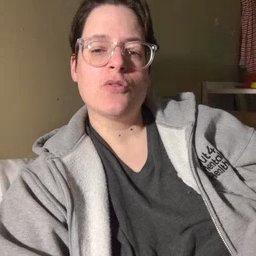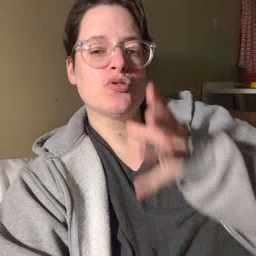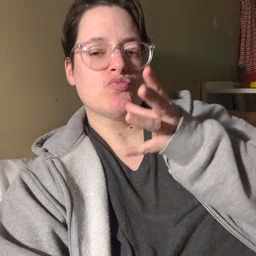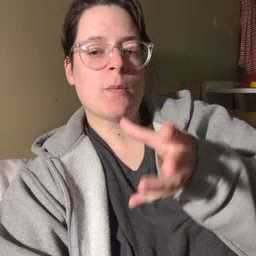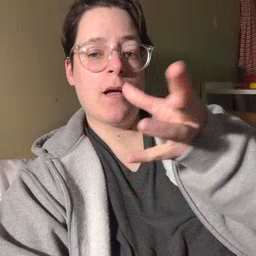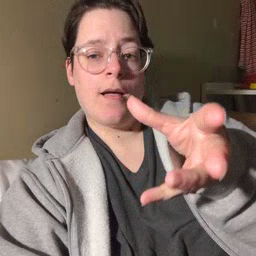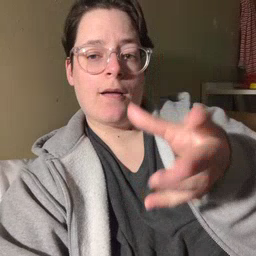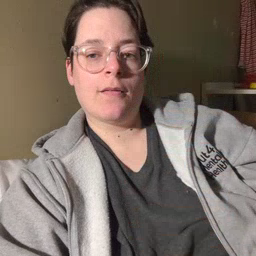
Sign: grandma